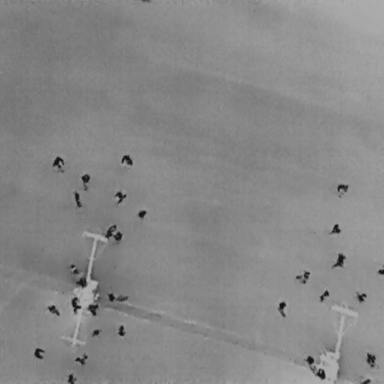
There are 31 People in the infrared image.